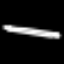
Label: pencil